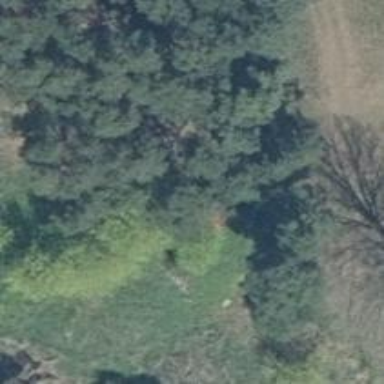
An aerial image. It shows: Hunting stand.